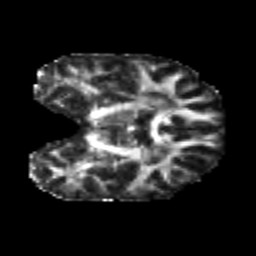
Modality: FA
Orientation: coronal
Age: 25
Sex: male
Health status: healthy
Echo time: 0.074 s